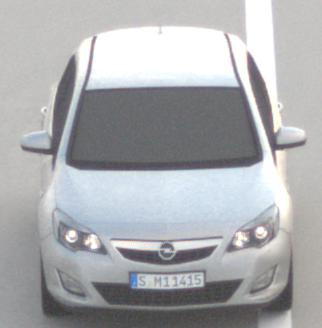
Make: Opel
Model: Astra 1.4 ecoFlex
Detailed model: Astra (J)
Model produced from: 2009/12
Model produced until: 2010/12
Doors: 5
Color: white
Road condition: dry road
Daytime: sunrise or sunset
Contrast: low contrast